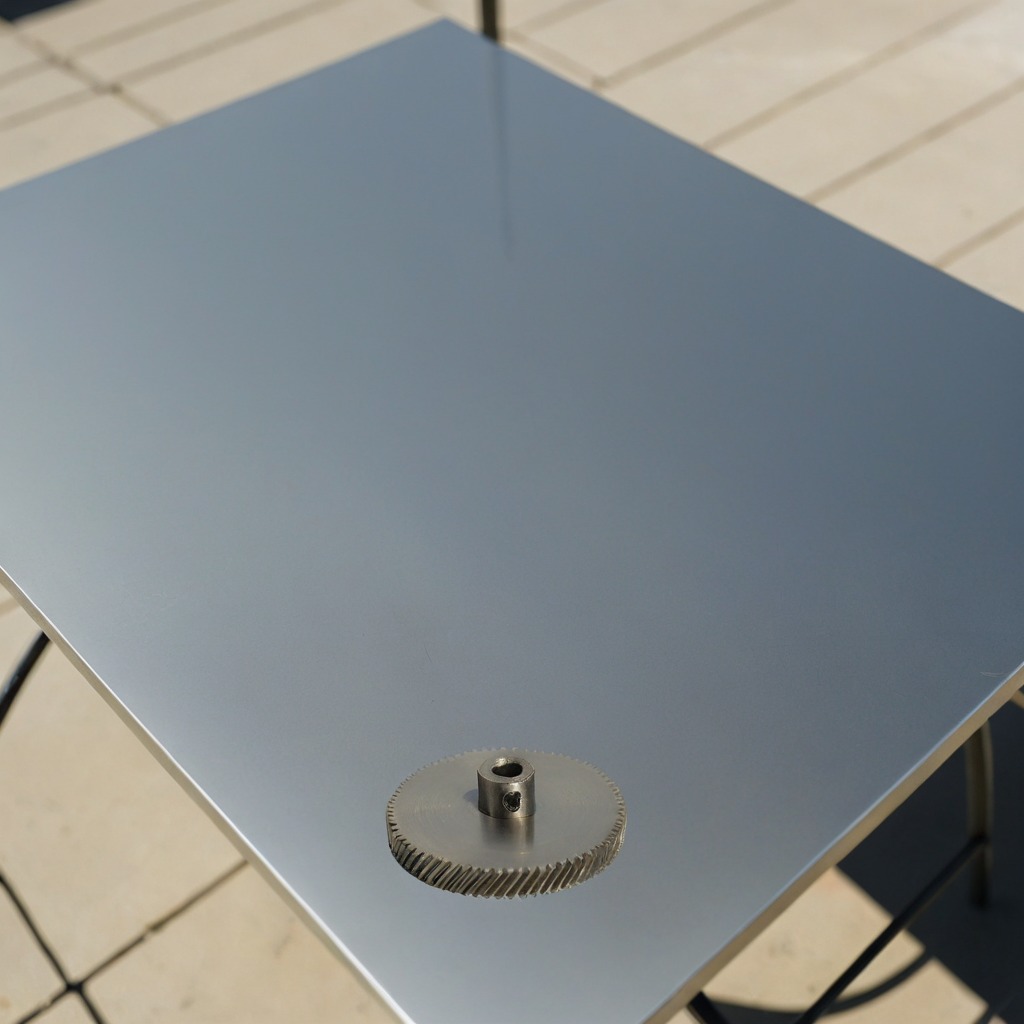
A steel gear with teeth is lying on the textured surface.